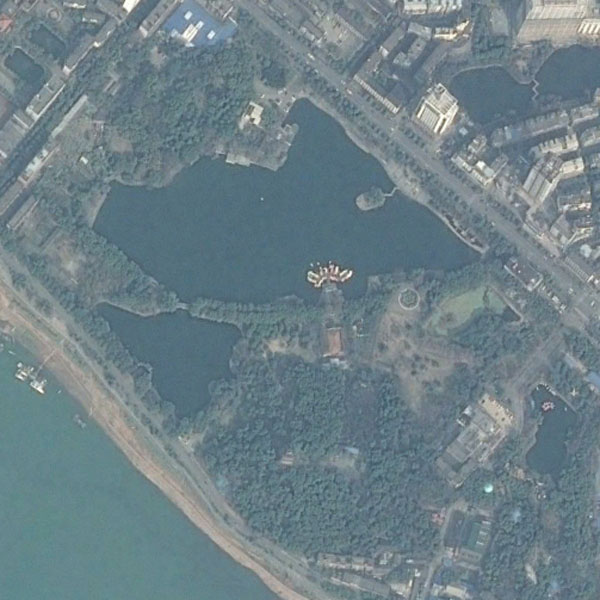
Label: Park